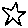
Label: star